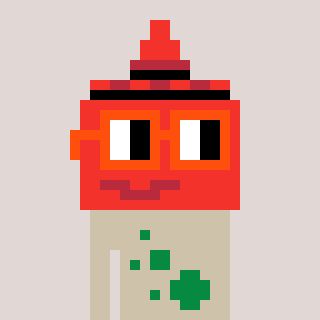
a pixel art character with square orange glasses, a ketchup-shaped head and a bege-colored body on a warm background